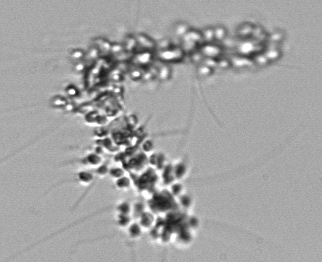
Label: Chaetoceros_didymus_TAG_external_flagellate